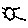
Label: sun